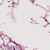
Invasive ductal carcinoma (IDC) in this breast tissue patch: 0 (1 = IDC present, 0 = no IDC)